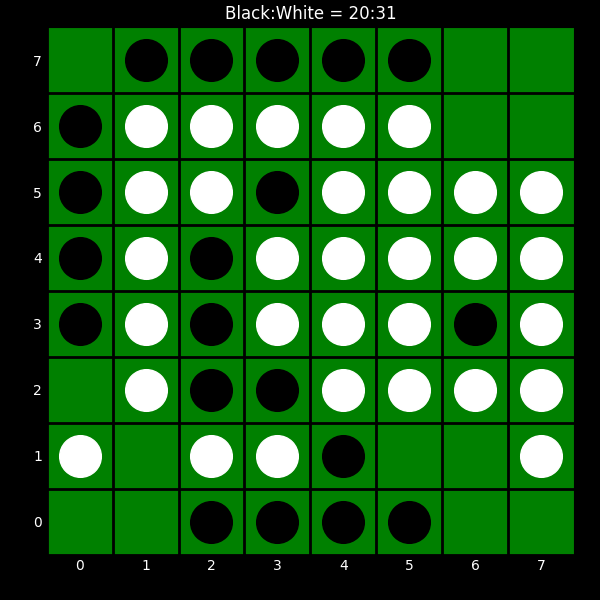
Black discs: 20
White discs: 31